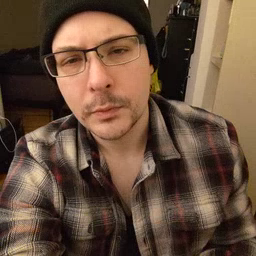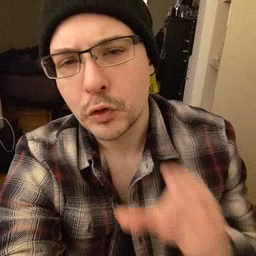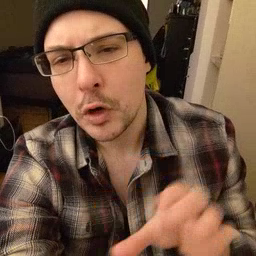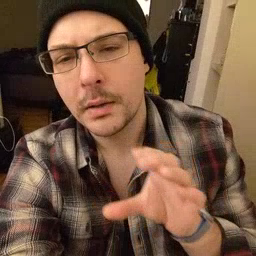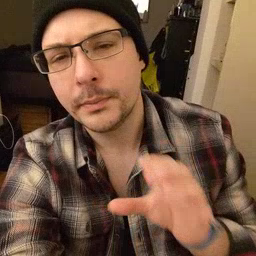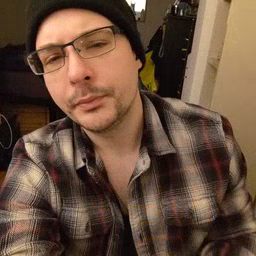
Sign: chocolate